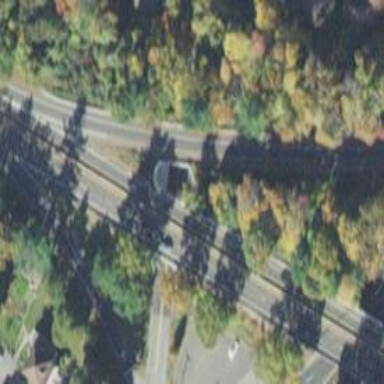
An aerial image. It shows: Bridge over motorway link with asphalt surface.